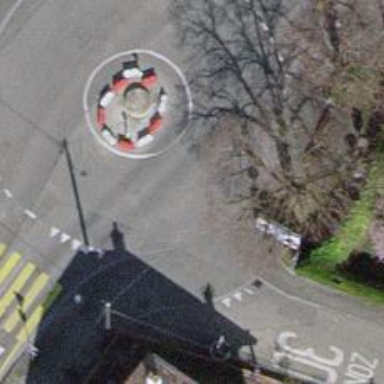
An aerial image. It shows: Tertiary road leading to roundabout.